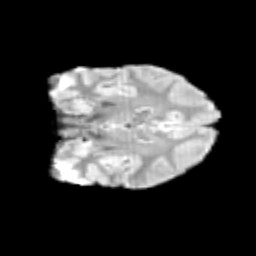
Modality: T2w
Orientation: coronal
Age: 12
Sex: male
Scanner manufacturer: siemens
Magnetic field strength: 3 T
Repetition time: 3.8 s
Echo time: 0.07 s